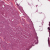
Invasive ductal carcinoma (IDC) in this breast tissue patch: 0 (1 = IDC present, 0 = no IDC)